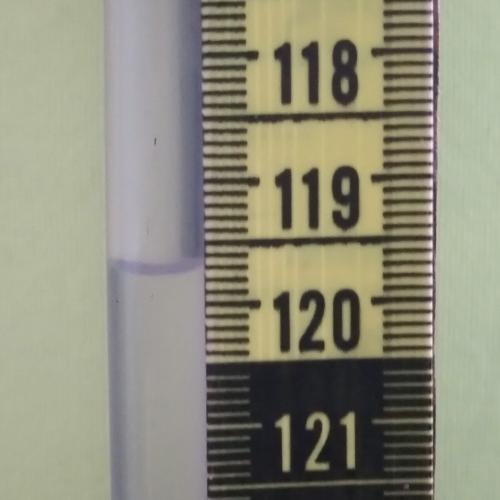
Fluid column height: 119.7 cm